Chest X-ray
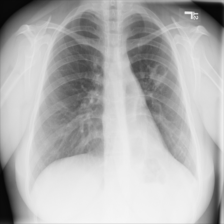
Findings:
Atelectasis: positive
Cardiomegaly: negative
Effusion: negative
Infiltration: positive
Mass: positive
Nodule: negative
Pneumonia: negative
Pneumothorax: negative
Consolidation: negative
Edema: negative
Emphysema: negative
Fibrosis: negative
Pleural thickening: negative
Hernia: negative